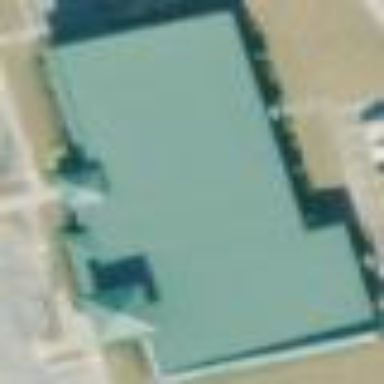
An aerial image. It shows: Clinic building offering healthcare services.